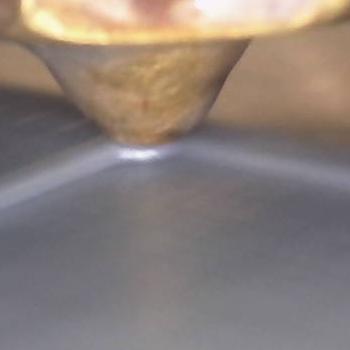
Flow rate: 126%